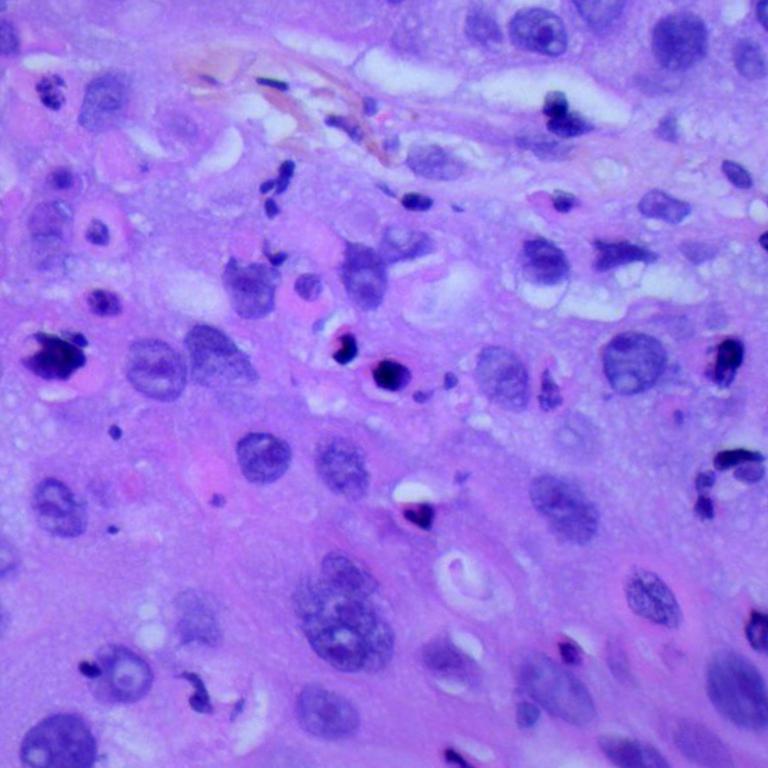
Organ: lung
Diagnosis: squamous carcinomas